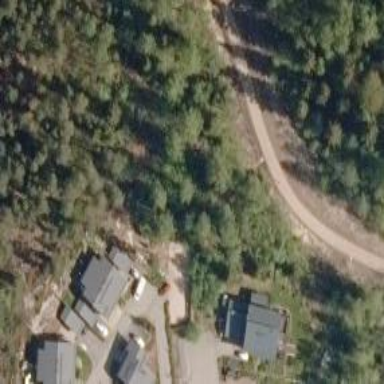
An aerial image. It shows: Path.